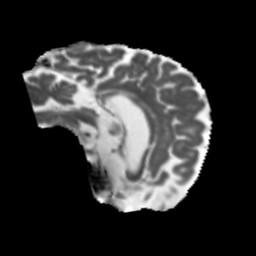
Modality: MD
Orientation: sagittal
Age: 66
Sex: female
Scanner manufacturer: siemens
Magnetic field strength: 3 T
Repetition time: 5.47 s
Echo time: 0.0854 s